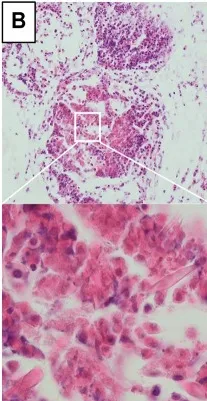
Immunostaining findings of the mucus plug on bronchoscopy. (B) Hematoxylin and eosin staining of the mucus plug section showing a multilayered structure, with the accumulation of many chromatolytic eosinophils.
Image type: pathology (h&e)